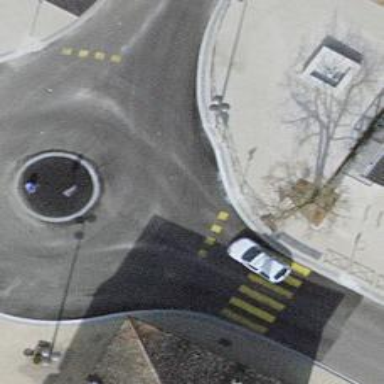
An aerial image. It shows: Uncontrolled zebra crossing on the road.